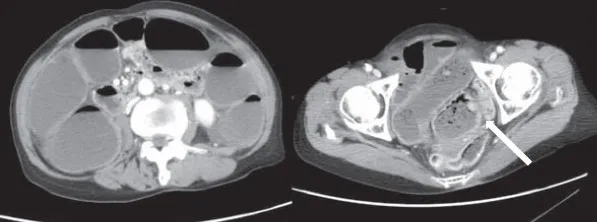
Abdominal enhanced computed tomography scan showing a large tumor in the sigmoid colon (arrow) and dilation of the colon and small intestine.
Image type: radiology (ct)